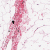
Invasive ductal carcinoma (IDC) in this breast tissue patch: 0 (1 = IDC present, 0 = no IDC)